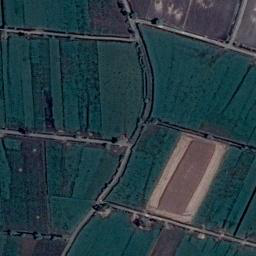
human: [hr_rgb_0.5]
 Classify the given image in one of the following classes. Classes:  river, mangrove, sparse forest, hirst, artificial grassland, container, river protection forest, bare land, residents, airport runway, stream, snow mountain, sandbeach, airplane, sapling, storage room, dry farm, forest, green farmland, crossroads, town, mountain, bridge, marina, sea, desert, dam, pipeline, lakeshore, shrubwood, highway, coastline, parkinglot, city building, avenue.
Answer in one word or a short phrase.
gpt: green farmland